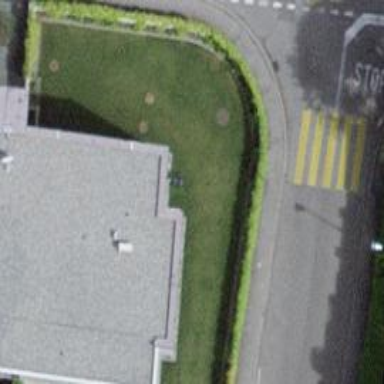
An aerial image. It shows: Building with apartments and flat roof.